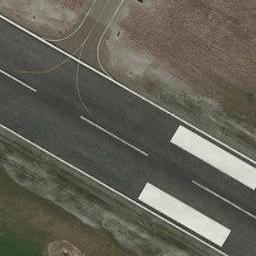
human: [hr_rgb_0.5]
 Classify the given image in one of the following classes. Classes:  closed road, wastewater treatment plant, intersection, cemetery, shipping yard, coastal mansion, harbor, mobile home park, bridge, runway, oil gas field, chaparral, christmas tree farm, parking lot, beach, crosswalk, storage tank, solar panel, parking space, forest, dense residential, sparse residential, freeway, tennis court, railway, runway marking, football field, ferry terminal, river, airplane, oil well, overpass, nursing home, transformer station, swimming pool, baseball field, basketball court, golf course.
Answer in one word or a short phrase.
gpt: runway